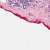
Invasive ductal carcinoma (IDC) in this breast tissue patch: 0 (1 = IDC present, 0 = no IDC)